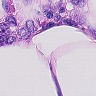
Metastatic tissue present: yes